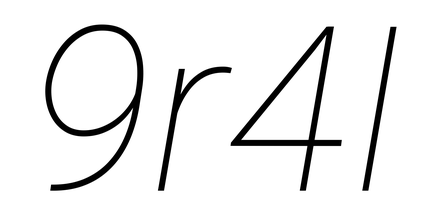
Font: Roboto-Italic_Thin_Italic